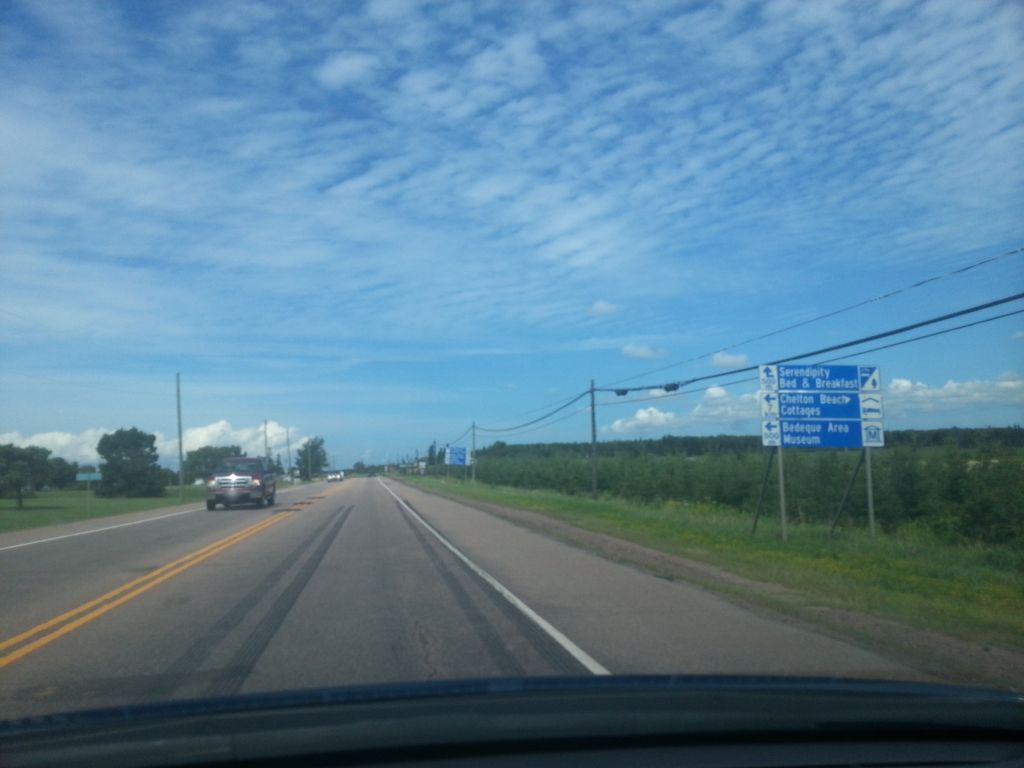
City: charlottetown